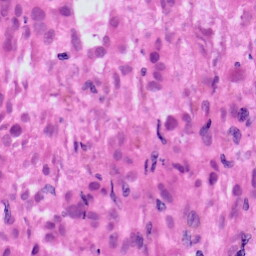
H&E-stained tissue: Skin